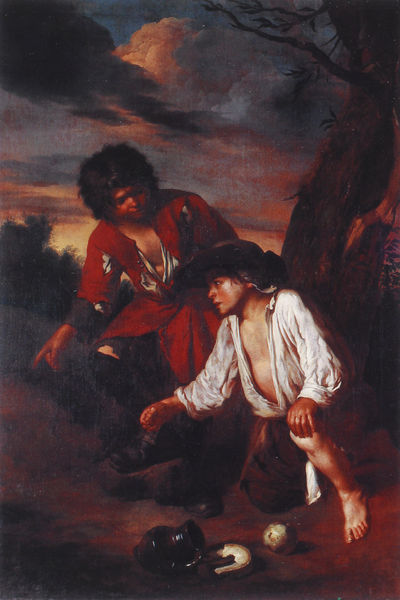
Titel: Zwei Buben spielen Kopf-oder-Zahl
Künstler: Pedro Núnez Villavicencio
Institution: Leicester, Leicester Museum and Art Gallery
Schlagwörter: baum, dunkel, fuß, gemälde, himmel, mann, weiß, wolken, menschen, hut, köpfe, mund, männer, nacht, rot, hemd, arm, schädel, zerrissen, stamm, haare, mantel, stoff, kind, personen, vater, lippen, wald, krug, jungen, soldaten, nasen, bauch, junge, abendstimmung, knabe, lumpen, zigeuner, barfuß, bettler, himel, armut, sohn, rotes gewand, vaten, zerlumpot